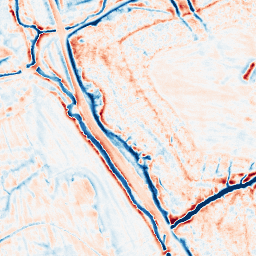
Category: edge_preserving
Decomposition family: bilateral
Decomposition parameters: d: 15
sigma_color: 25
sigma_space: 100
Upsampling method: bspline
Upsampling parameters: scale: 4
Upsampling scale: 4